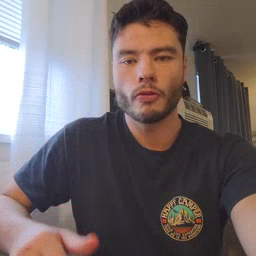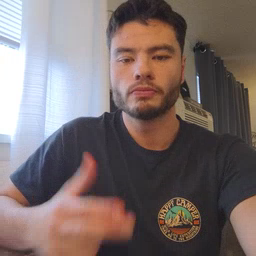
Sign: person